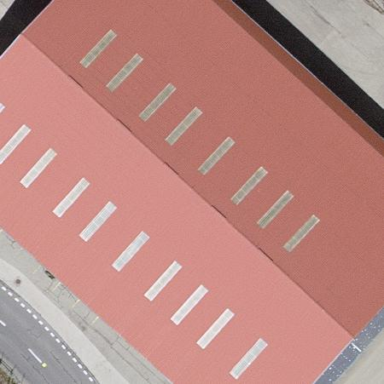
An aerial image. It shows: Industrial building.